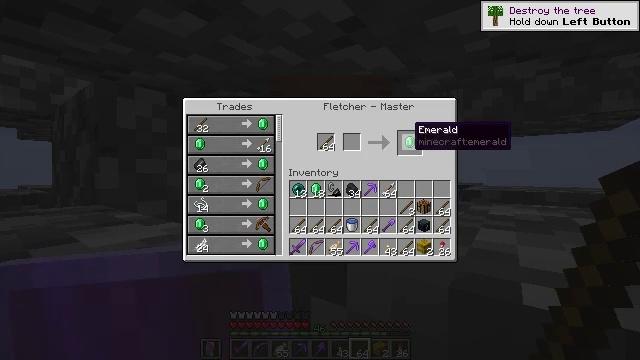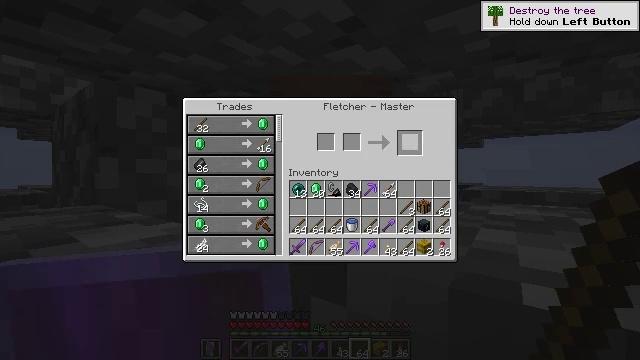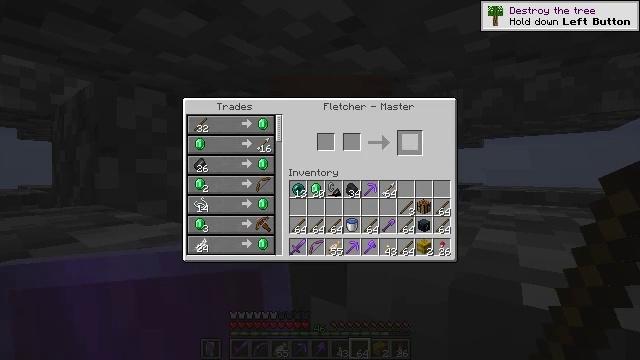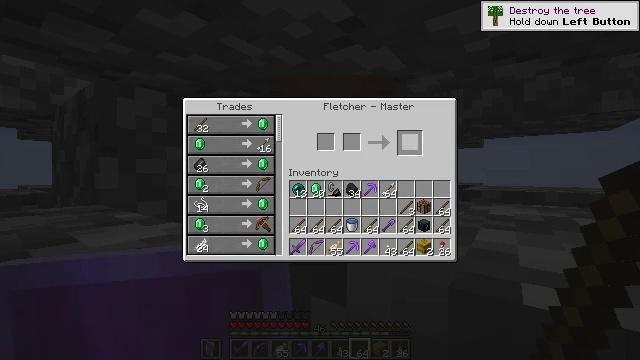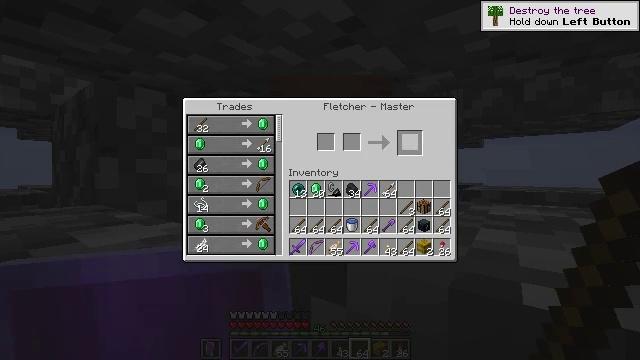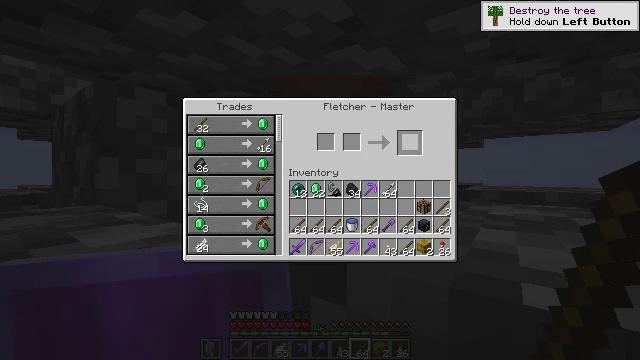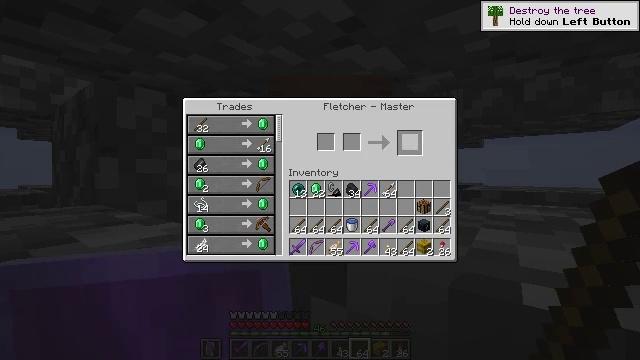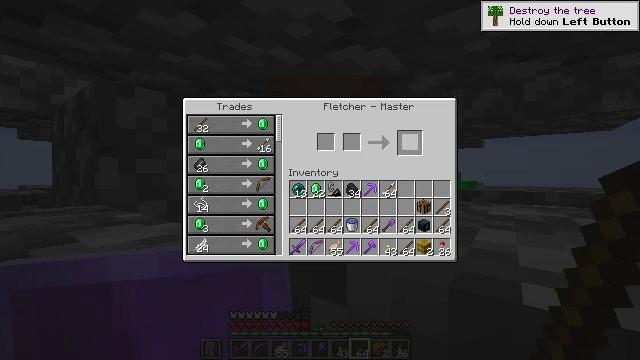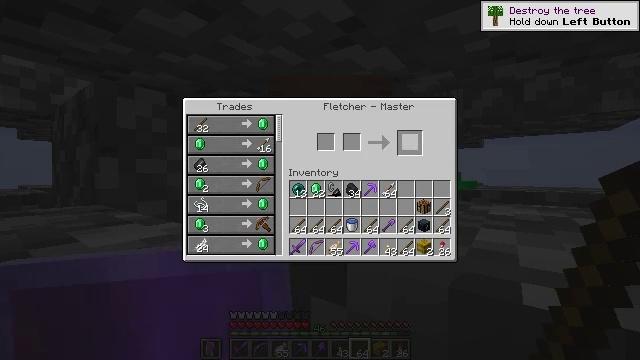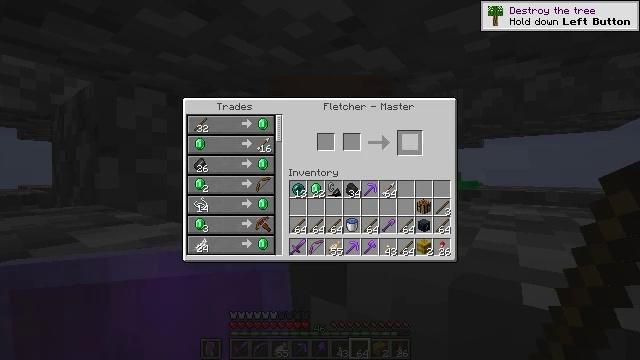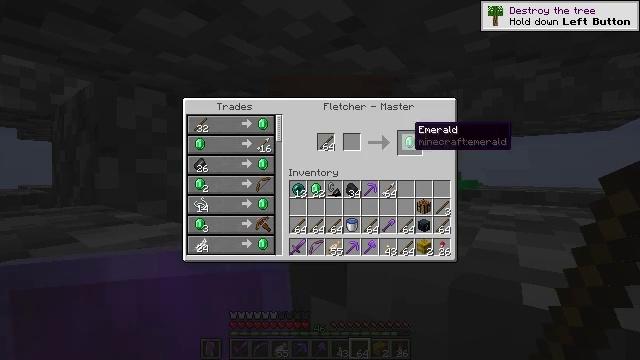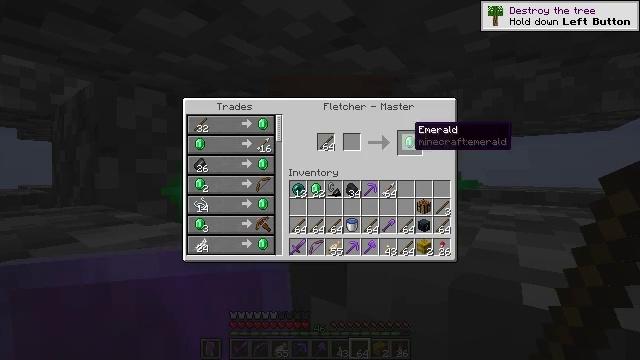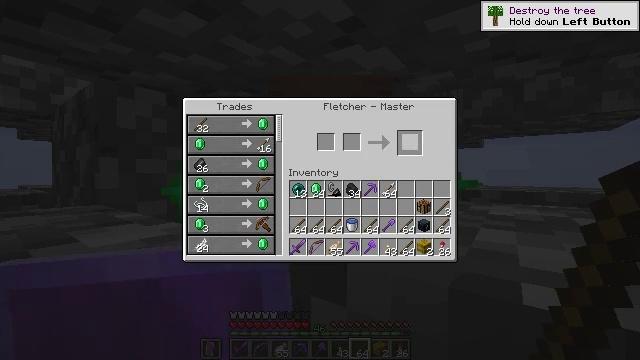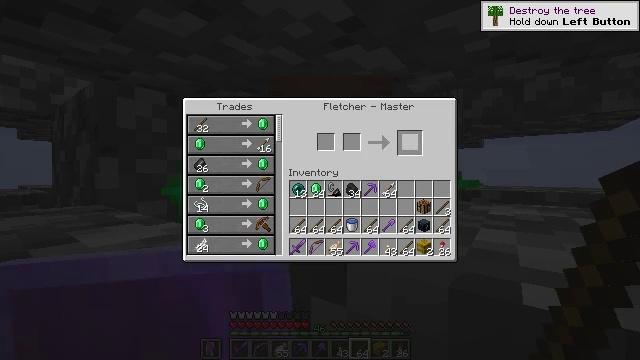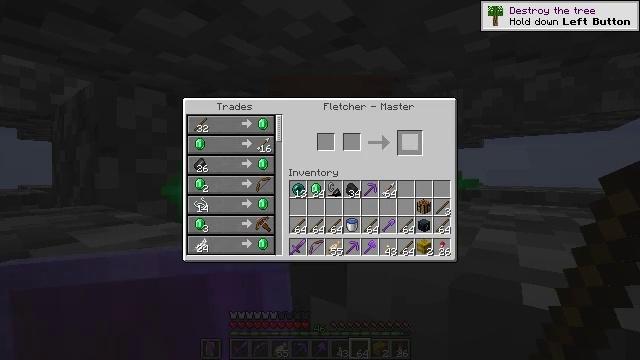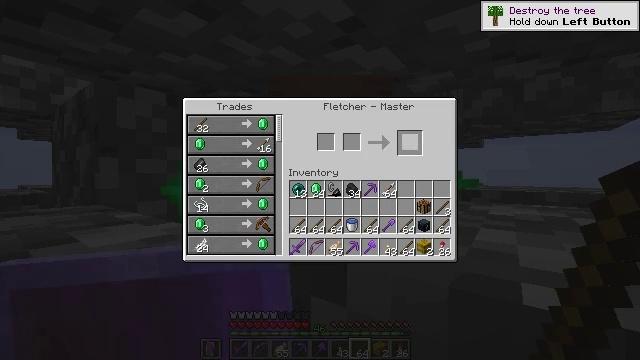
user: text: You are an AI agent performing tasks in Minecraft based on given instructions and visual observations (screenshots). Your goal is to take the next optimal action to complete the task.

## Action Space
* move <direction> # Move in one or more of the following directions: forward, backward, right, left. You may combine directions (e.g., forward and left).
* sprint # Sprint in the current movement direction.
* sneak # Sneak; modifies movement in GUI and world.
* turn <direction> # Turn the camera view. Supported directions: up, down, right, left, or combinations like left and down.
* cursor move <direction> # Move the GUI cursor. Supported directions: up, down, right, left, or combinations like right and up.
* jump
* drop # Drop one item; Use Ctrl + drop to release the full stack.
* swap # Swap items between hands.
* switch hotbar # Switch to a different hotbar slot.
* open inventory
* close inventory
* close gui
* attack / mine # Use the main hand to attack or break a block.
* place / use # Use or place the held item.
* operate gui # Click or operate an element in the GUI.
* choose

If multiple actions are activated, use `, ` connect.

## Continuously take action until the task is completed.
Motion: motion action
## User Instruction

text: Put necessary items in the crafting grid to craft an emerald.
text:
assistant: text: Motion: sneak, attack / mine, jump
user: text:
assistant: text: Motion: sneak, attack / mine, jump
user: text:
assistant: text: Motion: sneak, attack / mine, jump
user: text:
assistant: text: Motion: sneak
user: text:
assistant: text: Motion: sneak, attack / mine, jump
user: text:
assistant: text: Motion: sneak, attack / mine, jump
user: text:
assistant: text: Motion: sneak, attack / mine, jump
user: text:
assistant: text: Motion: sneak, attack / mine, jump
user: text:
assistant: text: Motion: sneak, attack / mine, jump
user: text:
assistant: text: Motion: sneak, attack / mine, jump
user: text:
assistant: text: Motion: sneak
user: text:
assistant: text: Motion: sneak, attack / mine, jump
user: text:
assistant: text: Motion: sneak, attack / mine, jump
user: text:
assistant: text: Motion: sneak, jump
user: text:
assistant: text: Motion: sneak, attack / mine
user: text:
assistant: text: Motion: sneak, attack / mine, jump
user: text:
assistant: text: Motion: sneak, attack / mine, jump
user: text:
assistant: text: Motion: sneak, jump
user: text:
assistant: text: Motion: sneak, attack / mine
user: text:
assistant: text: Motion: sneak, attack / mine, jump
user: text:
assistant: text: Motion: sneak, attack / mine, jump
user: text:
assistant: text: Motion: sneak, jump
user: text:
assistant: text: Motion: sneak, attack / mine, jump
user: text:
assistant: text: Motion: sneak, attack / mine, jump
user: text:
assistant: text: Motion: sneak, attack / mine, jump
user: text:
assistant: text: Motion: sneak, attack / mine
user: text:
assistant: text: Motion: sneak, attack / mine, jump
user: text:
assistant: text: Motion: sneak, attack / mine, jump
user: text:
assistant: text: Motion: sneak
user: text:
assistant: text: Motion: sneak